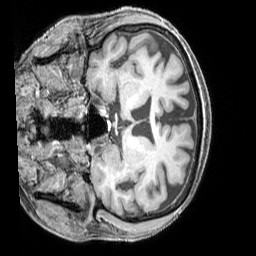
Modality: T1w
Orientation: coronal
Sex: female
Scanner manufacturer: siemens
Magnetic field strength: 3 T
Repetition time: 2.3 s
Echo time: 0.00226 s